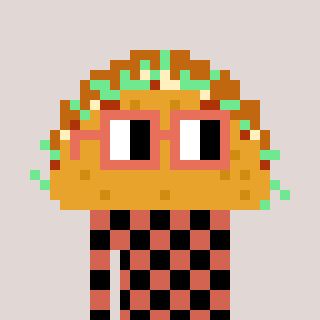
a pixel art character with square orange glasses, a taco-shaped head and a peachy-colored body on a warm background